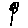
Label: flower